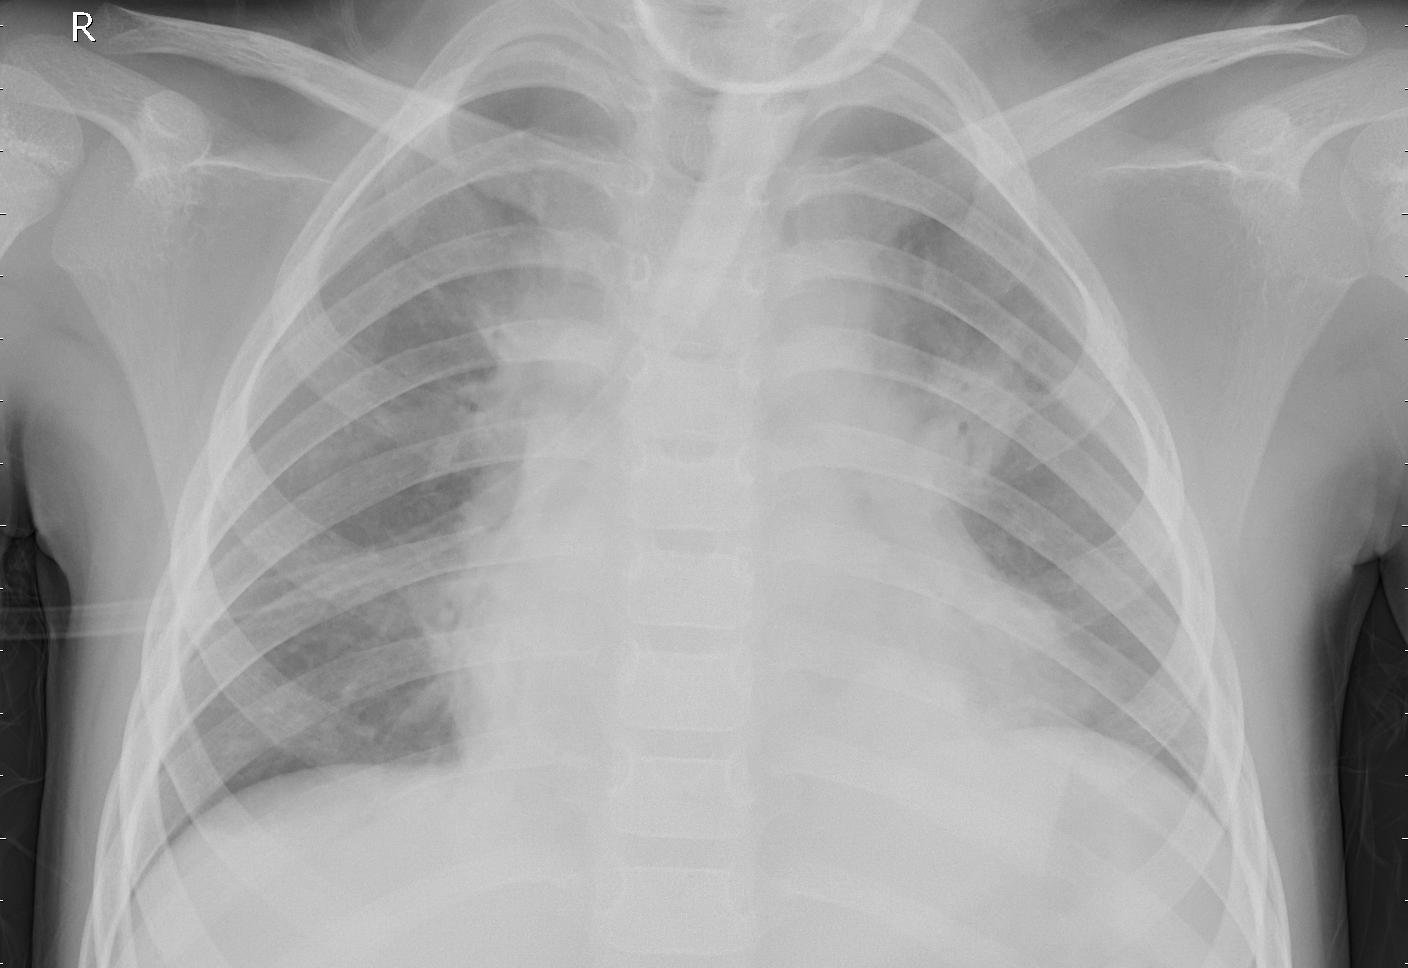
Diagnosis: PNEUMONIA